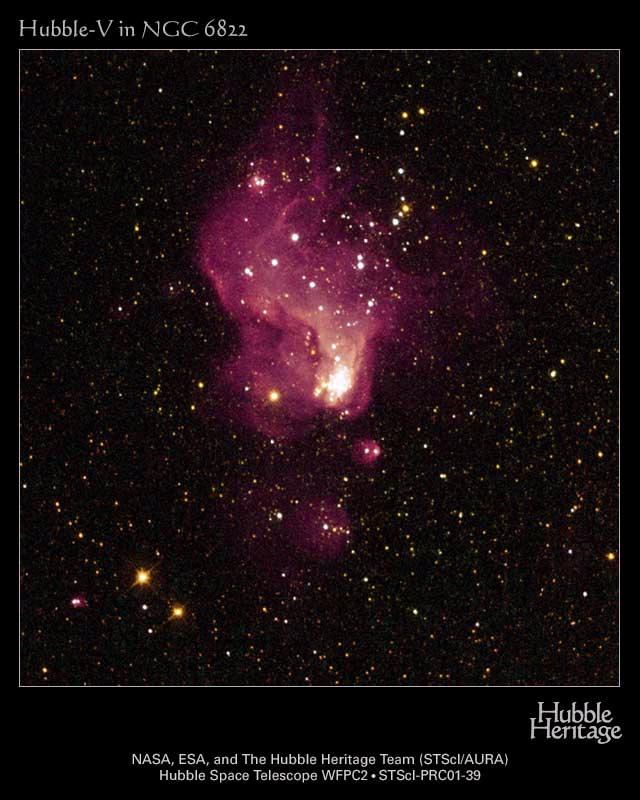
Hubble-V Hubble -V, Hubble Space Telescope